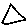
Label: triangle